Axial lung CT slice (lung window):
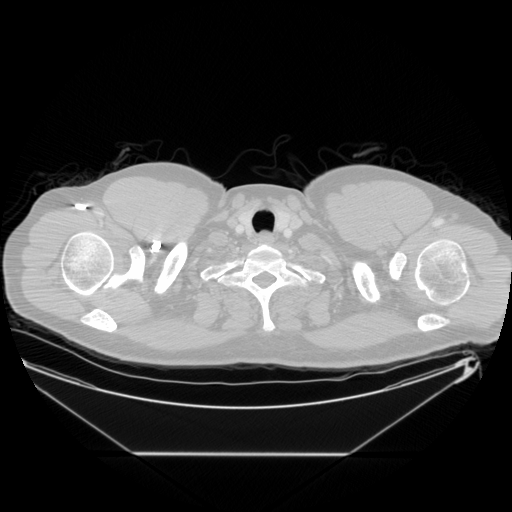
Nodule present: no